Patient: sex M, age 60
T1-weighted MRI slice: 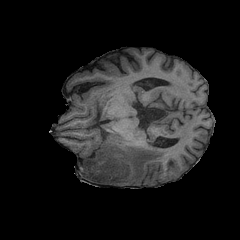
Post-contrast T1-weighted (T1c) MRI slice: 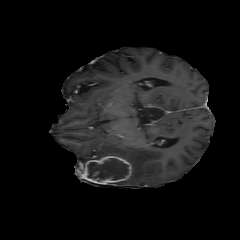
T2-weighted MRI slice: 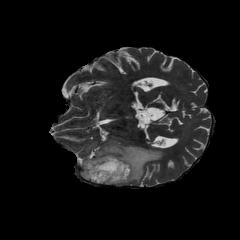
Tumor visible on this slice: yes
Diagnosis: Glioblastoma, IDH-wildtype
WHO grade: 4